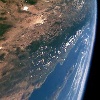
Label: land